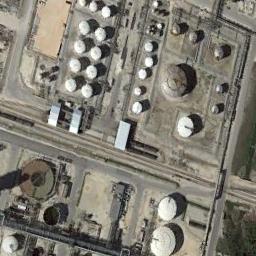
Label: storage tanks